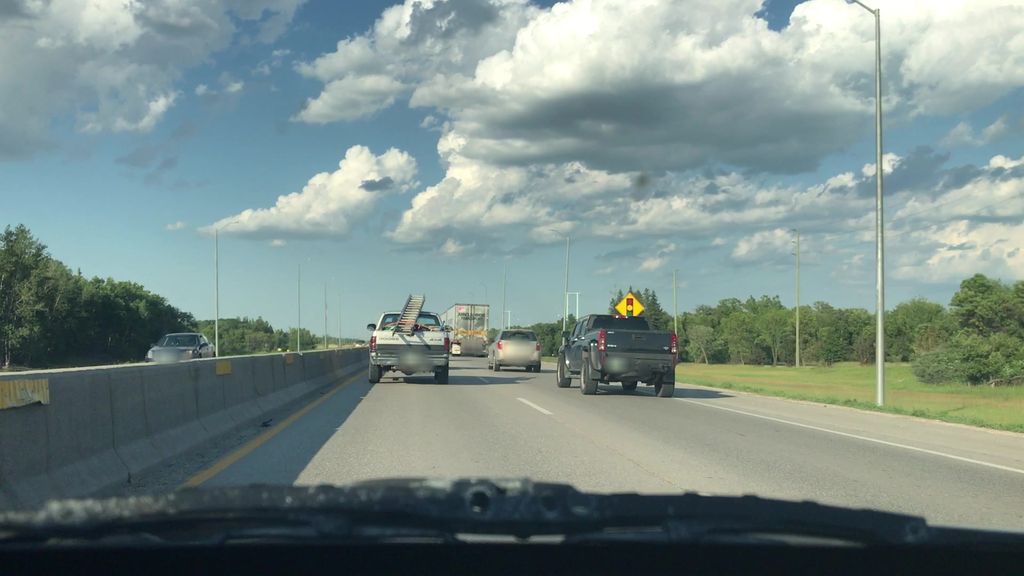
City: winnipeg